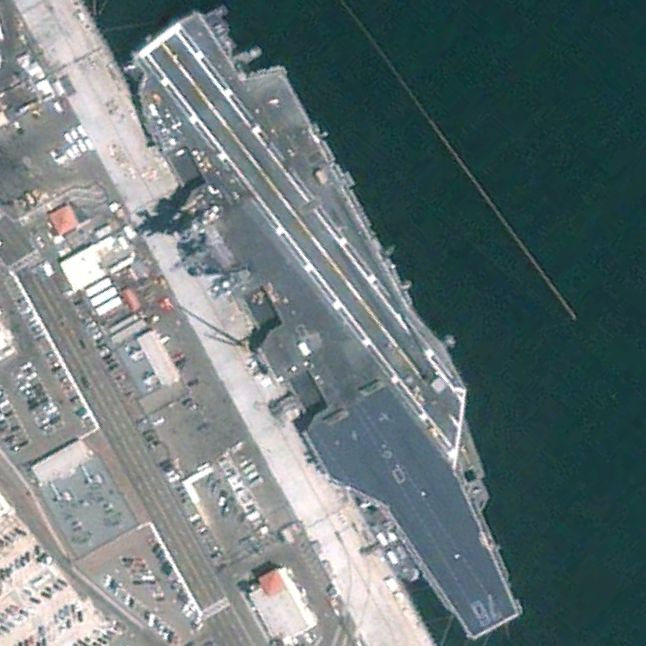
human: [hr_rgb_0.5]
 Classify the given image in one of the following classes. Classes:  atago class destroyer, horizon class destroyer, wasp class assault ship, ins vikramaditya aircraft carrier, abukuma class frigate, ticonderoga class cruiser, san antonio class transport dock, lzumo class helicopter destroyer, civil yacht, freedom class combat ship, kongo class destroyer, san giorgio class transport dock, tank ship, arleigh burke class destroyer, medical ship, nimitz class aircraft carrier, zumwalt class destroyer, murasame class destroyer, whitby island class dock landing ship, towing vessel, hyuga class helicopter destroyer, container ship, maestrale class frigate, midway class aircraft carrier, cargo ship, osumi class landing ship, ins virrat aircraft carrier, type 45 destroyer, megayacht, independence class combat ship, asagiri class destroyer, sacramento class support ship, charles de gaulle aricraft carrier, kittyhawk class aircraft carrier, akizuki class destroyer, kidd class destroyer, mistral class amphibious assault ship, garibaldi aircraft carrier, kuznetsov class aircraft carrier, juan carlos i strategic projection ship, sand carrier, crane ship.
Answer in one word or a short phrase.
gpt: Nimitz class aircraft carrier